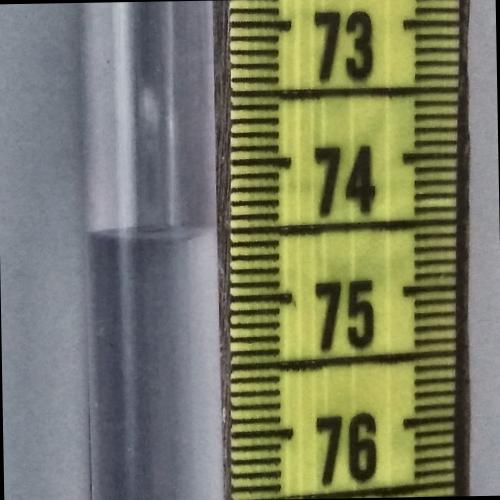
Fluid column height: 74.5 cm